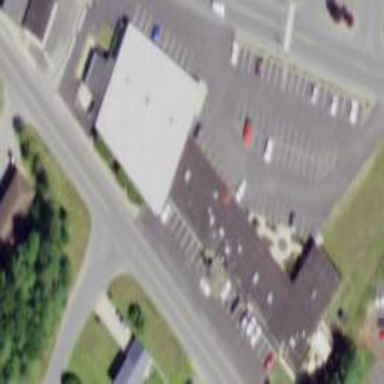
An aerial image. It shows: Commercial building.